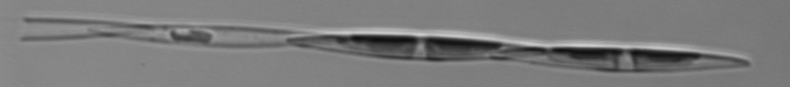
Label: Pseudo-nitzschia